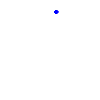
Particle: pion